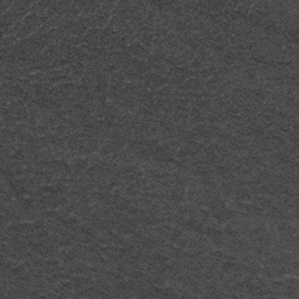
Label: frost